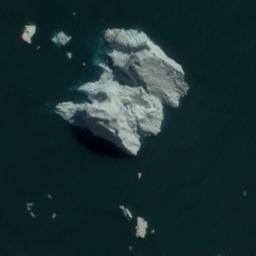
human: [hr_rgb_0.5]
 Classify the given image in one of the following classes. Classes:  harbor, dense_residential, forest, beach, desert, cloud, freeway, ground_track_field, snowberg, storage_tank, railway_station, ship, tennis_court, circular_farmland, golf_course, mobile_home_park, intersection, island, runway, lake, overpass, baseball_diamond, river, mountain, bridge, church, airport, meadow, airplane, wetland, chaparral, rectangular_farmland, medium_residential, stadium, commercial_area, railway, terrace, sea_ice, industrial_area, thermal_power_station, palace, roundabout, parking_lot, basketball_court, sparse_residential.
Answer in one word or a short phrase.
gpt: sea_ice